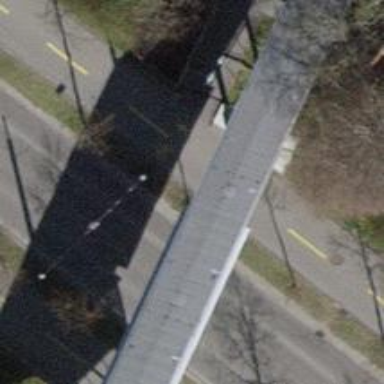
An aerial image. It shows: Public surveillance system installed on building.